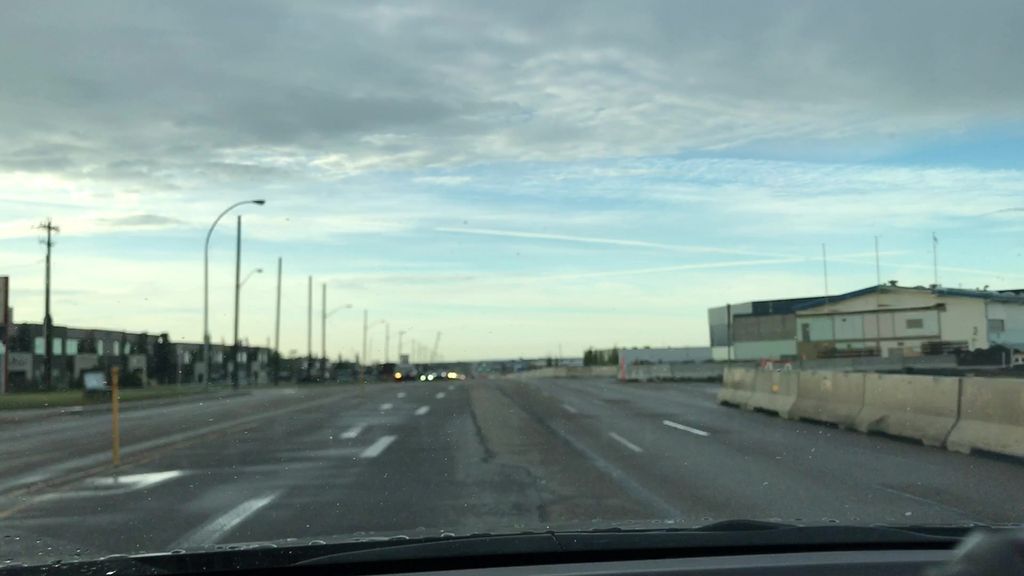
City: edmonton